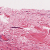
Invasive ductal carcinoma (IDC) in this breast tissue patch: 0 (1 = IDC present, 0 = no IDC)